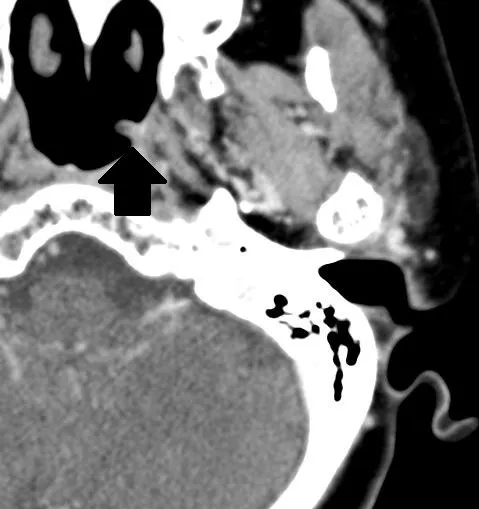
Axial CT images, revealing a small mass almost 5 mm in diameter at the left wall of the nasopharynx.
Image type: radiology (ct)